Field crop: maize
Growth stage: 2
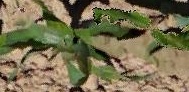
Species: maize